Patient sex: F
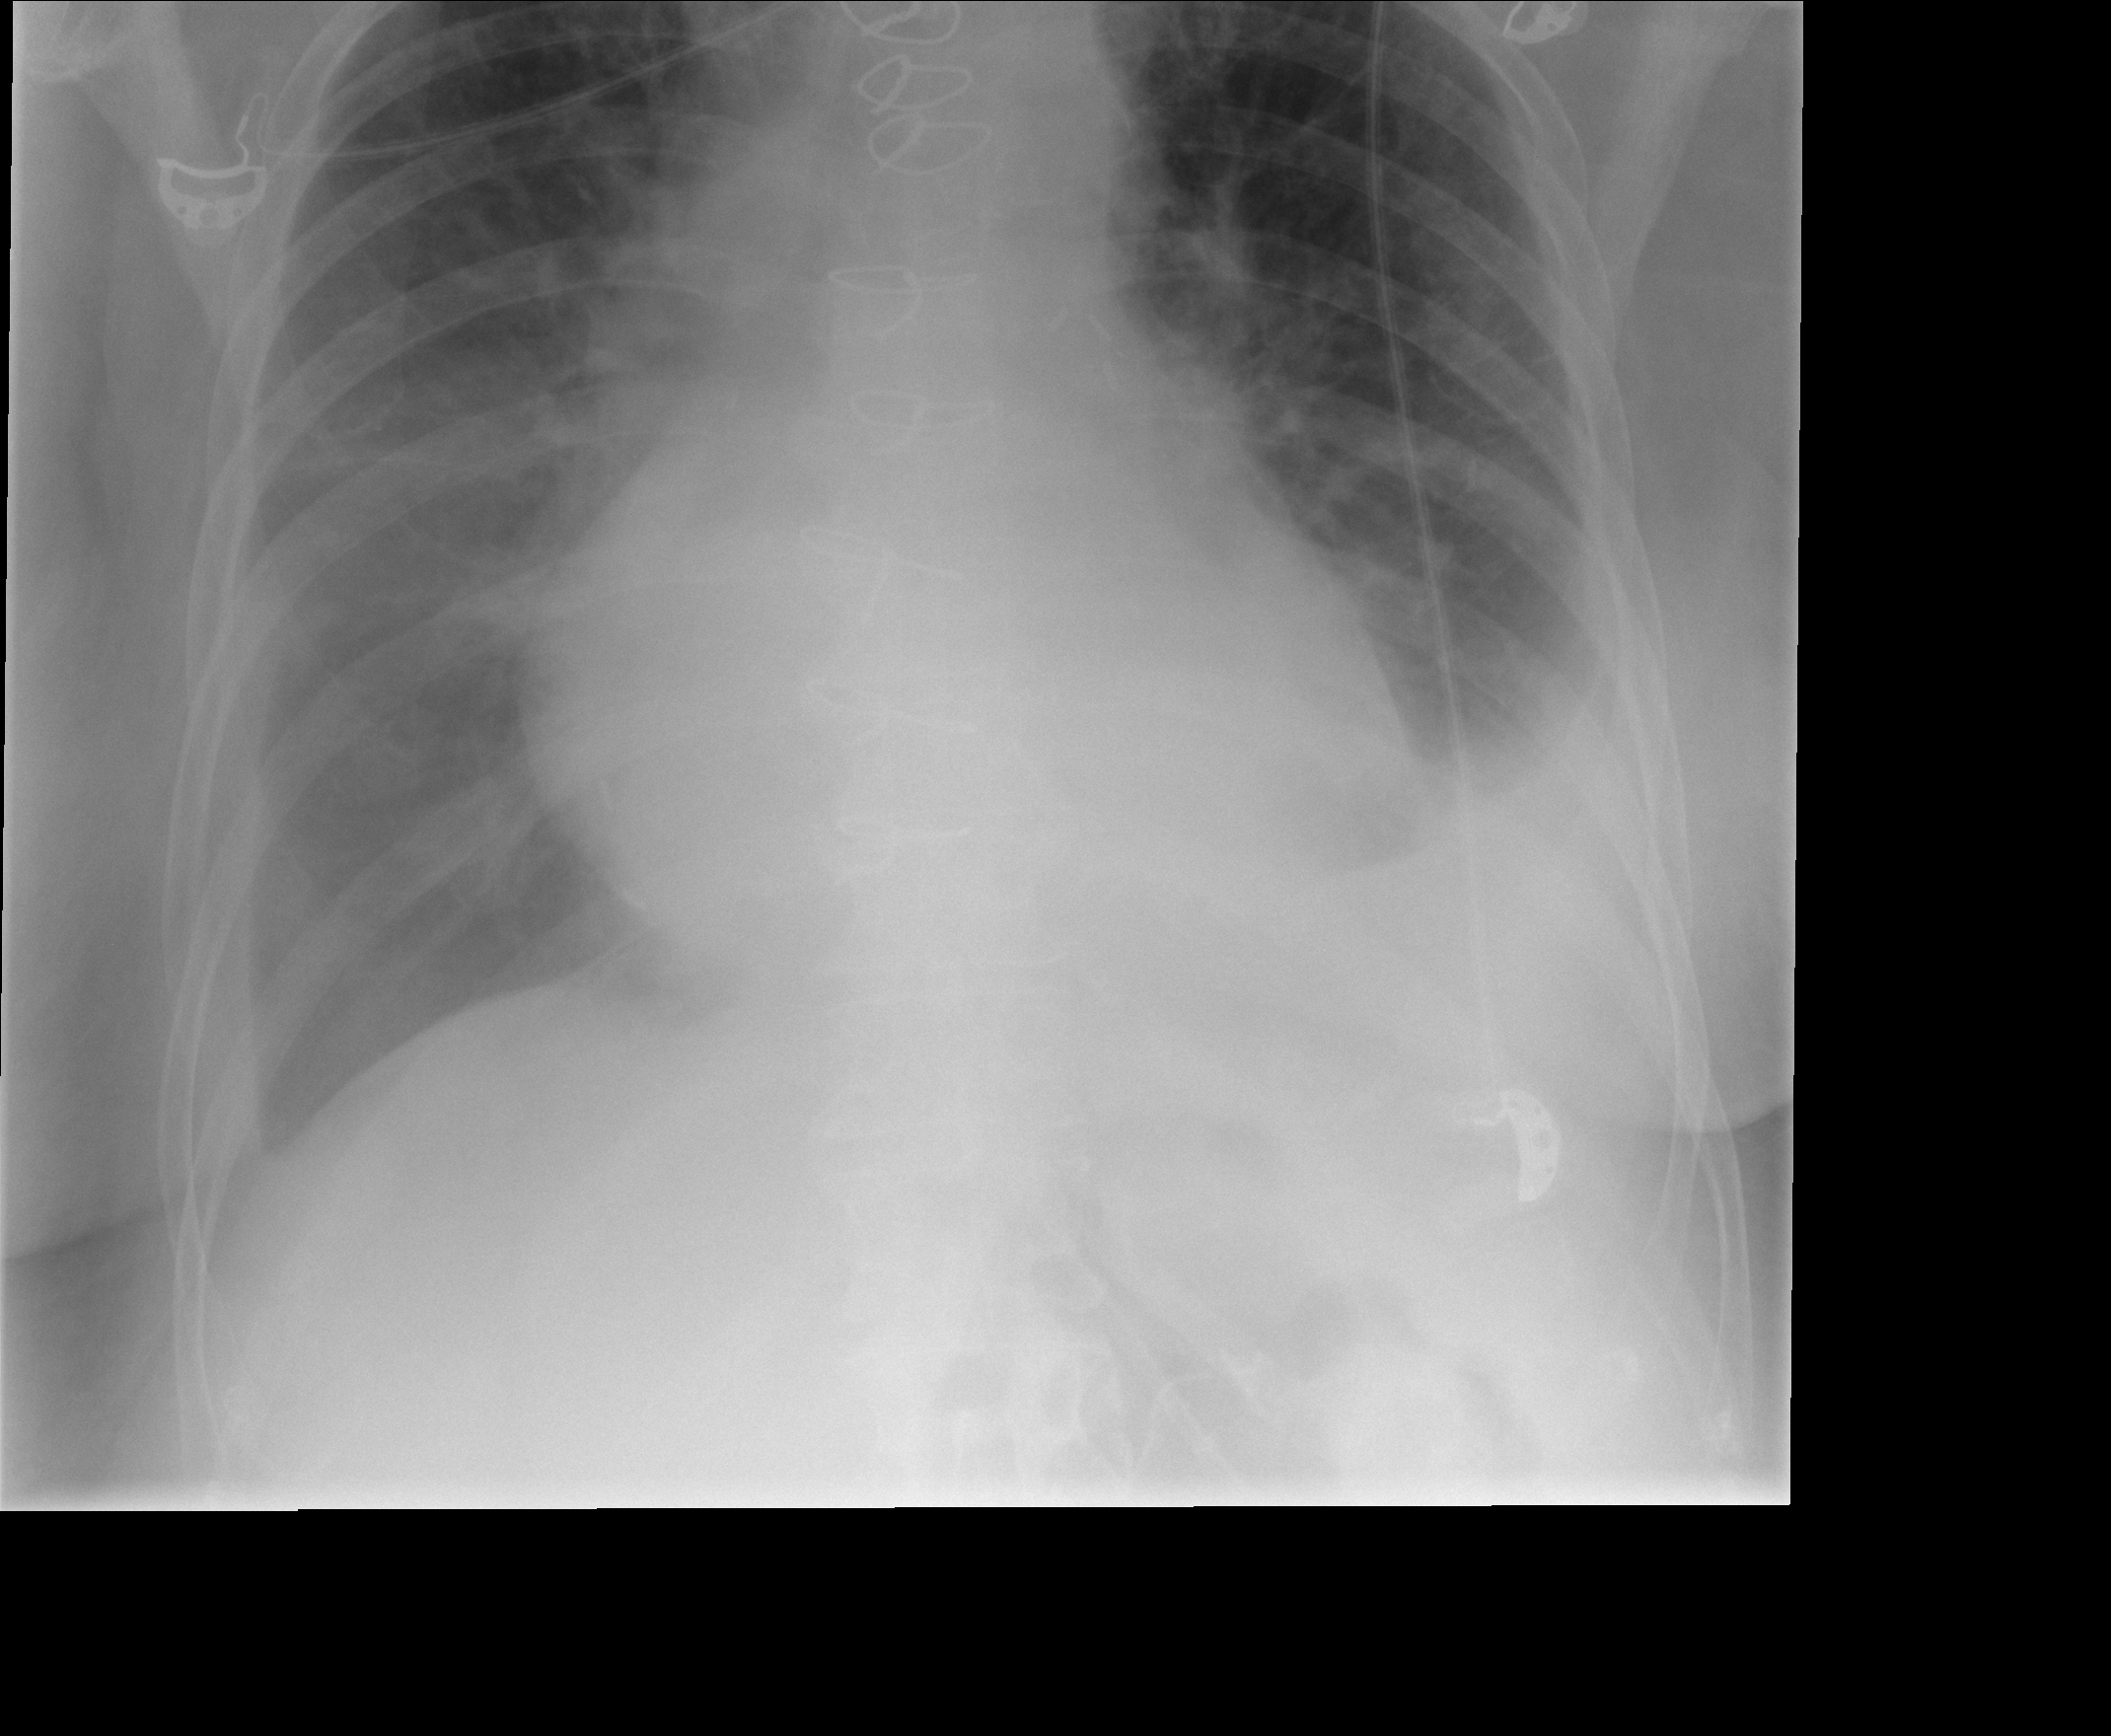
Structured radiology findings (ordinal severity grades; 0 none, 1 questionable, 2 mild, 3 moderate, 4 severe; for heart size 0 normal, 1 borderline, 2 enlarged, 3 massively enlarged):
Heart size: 2
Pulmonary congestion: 2
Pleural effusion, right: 2
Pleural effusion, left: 2
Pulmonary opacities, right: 0
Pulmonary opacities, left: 0
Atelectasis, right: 2
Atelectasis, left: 2